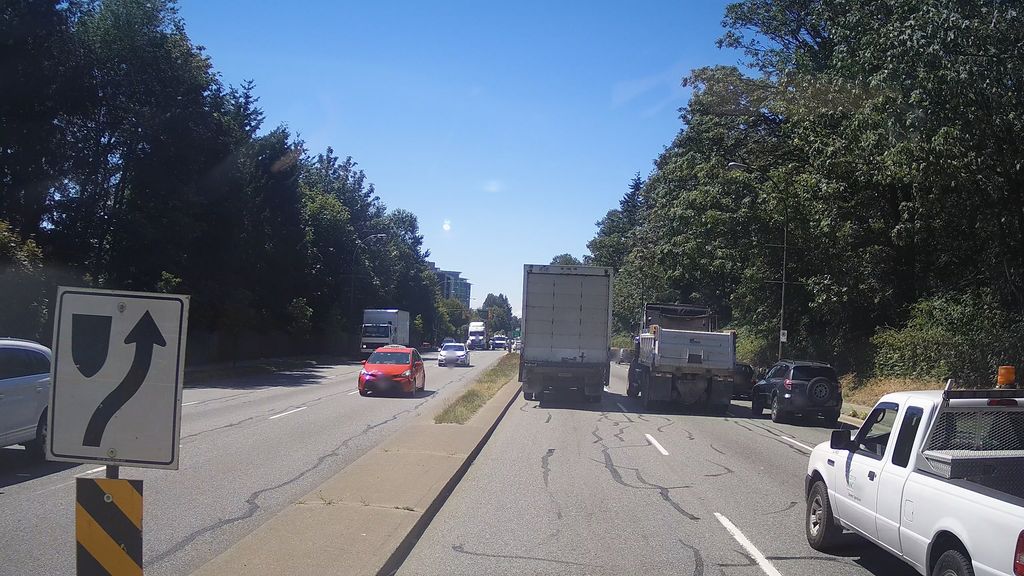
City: vancouver